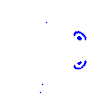
Particle: pion